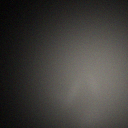
Screen state: off